Chest X-ray:
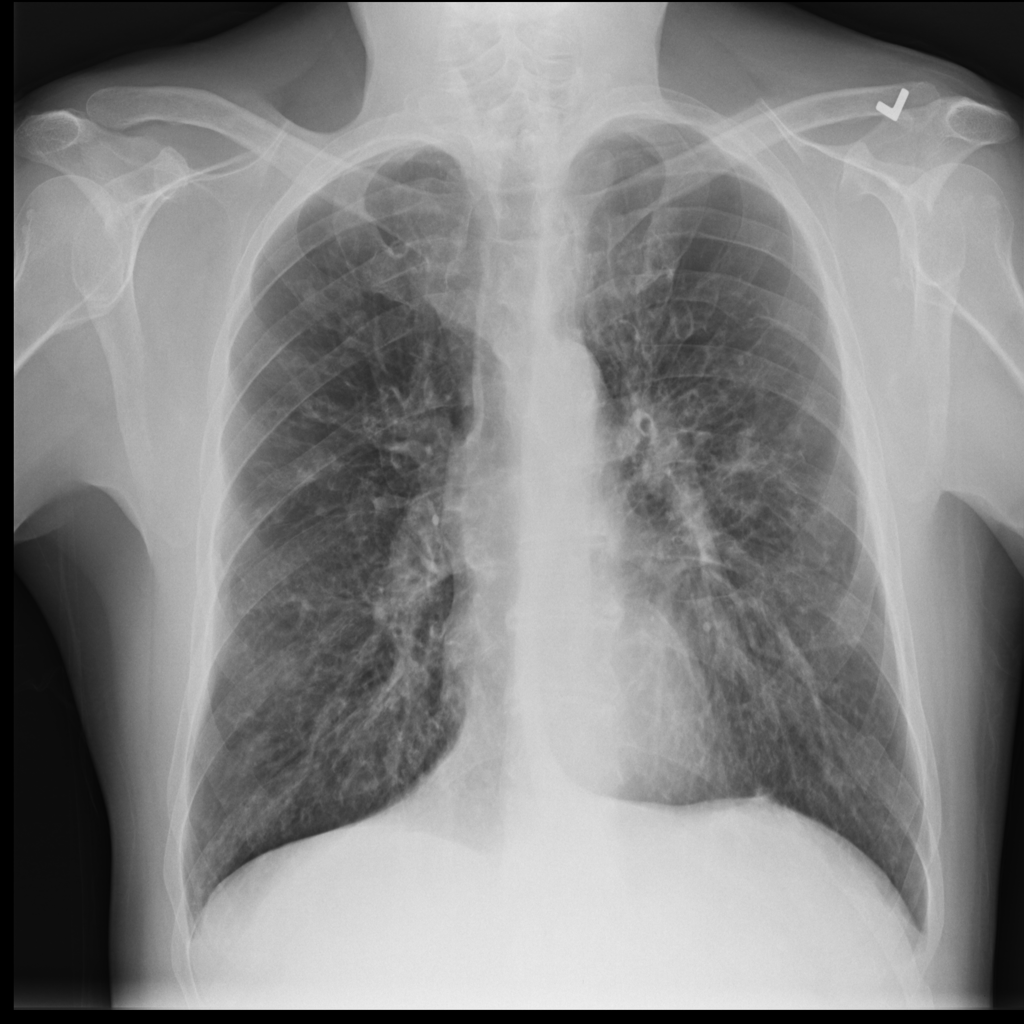
Findings: Fibrosis, Emphysema
No abnormal finding: no